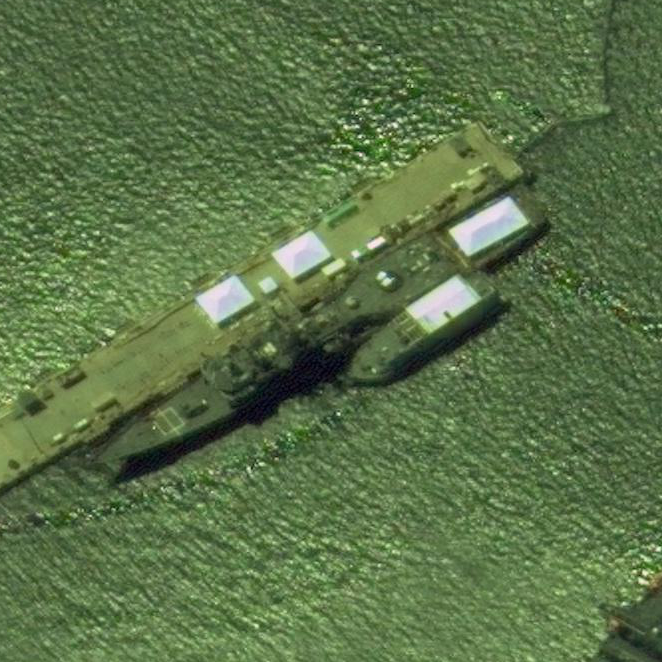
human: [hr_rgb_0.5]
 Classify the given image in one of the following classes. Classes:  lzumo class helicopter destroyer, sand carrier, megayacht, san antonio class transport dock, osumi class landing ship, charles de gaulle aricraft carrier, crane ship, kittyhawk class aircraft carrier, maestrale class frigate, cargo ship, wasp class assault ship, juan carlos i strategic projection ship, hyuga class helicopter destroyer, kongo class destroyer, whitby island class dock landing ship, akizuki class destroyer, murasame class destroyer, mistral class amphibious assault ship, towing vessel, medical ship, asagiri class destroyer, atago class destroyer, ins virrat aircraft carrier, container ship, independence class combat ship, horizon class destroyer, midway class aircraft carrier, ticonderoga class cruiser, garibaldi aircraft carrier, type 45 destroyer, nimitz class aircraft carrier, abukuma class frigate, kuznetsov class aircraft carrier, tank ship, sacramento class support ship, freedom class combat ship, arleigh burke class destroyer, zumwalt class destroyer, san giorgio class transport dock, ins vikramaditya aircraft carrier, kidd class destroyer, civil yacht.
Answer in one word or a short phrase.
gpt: Ticonderoga class cruiser